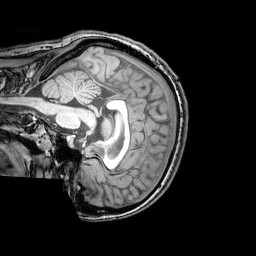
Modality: T1w
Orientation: sagittal
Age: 23
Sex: female
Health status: healthy
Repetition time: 0.081 s
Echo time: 0.037 s